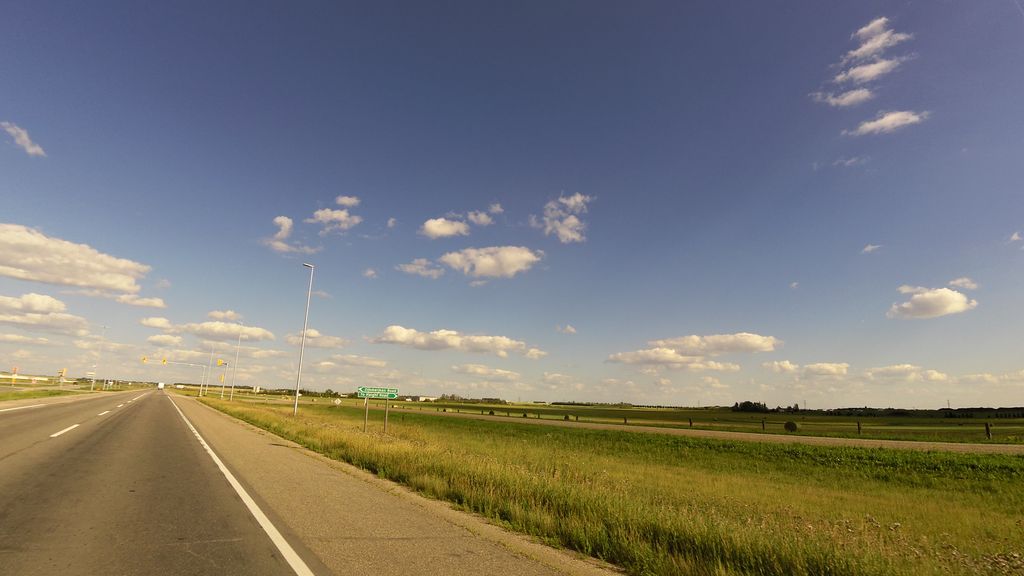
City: saskatoon